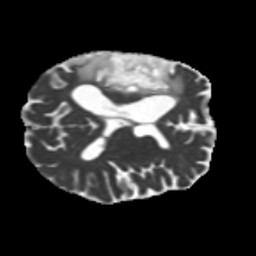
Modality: MD
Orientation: axial
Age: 64
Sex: male
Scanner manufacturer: siemens
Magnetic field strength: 3 T
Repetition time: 5.25 s
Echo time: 0.08 s